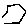
Label: hexagon